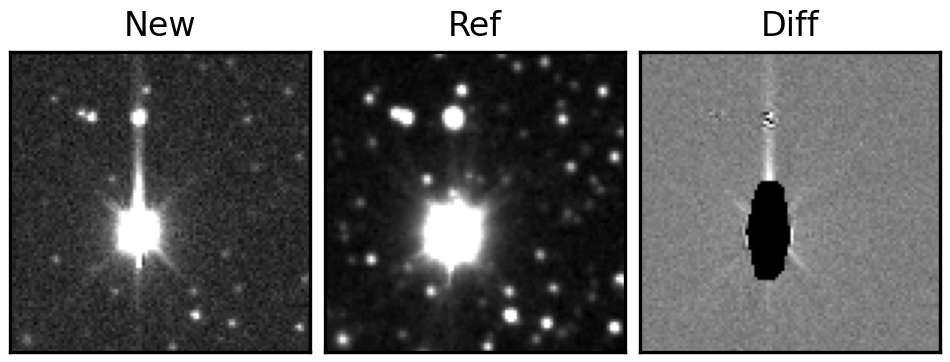
Label: bogus